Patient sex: M
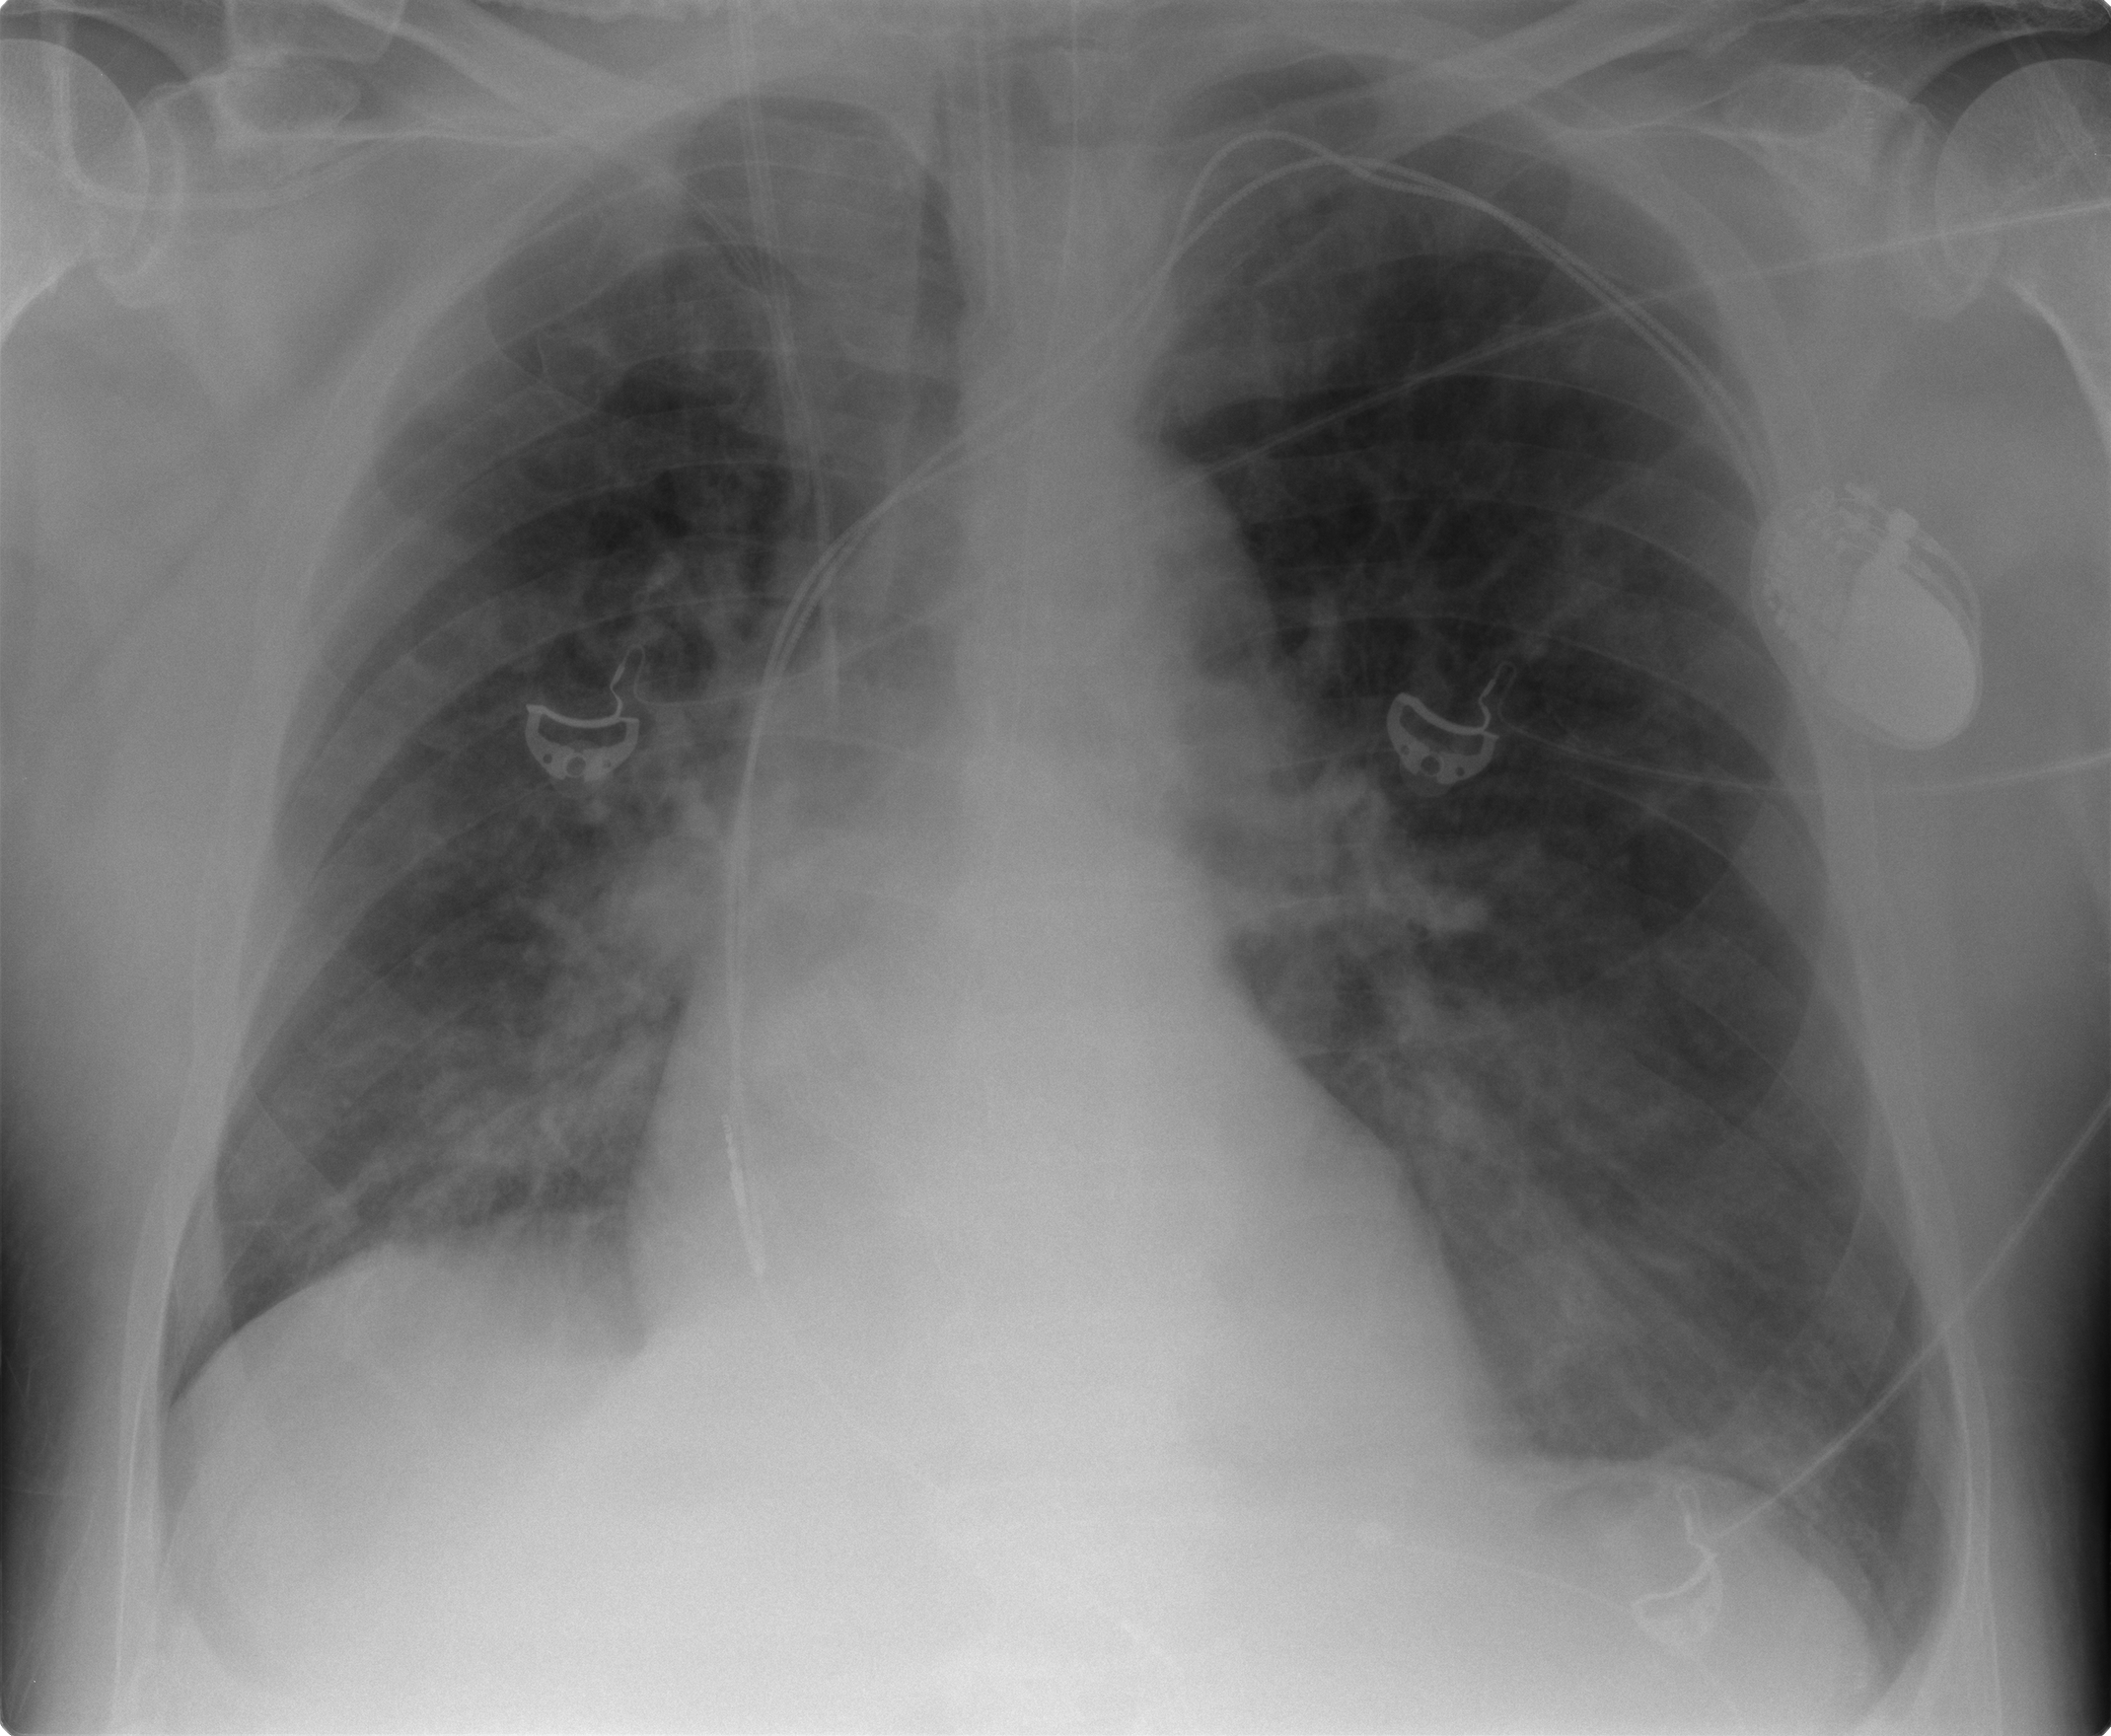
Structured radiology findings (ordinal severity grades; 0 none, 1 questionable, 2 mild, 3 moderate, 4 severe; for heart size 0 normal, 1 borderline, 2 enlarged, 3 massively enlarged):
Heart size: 0
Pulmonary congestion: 2
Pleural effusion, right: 0
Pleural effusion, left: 0
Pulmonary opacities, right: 2
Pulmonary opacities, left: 2
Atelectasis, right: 2
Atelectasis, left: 2